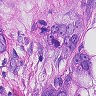
Metastatic tissue present: yes